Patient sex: M
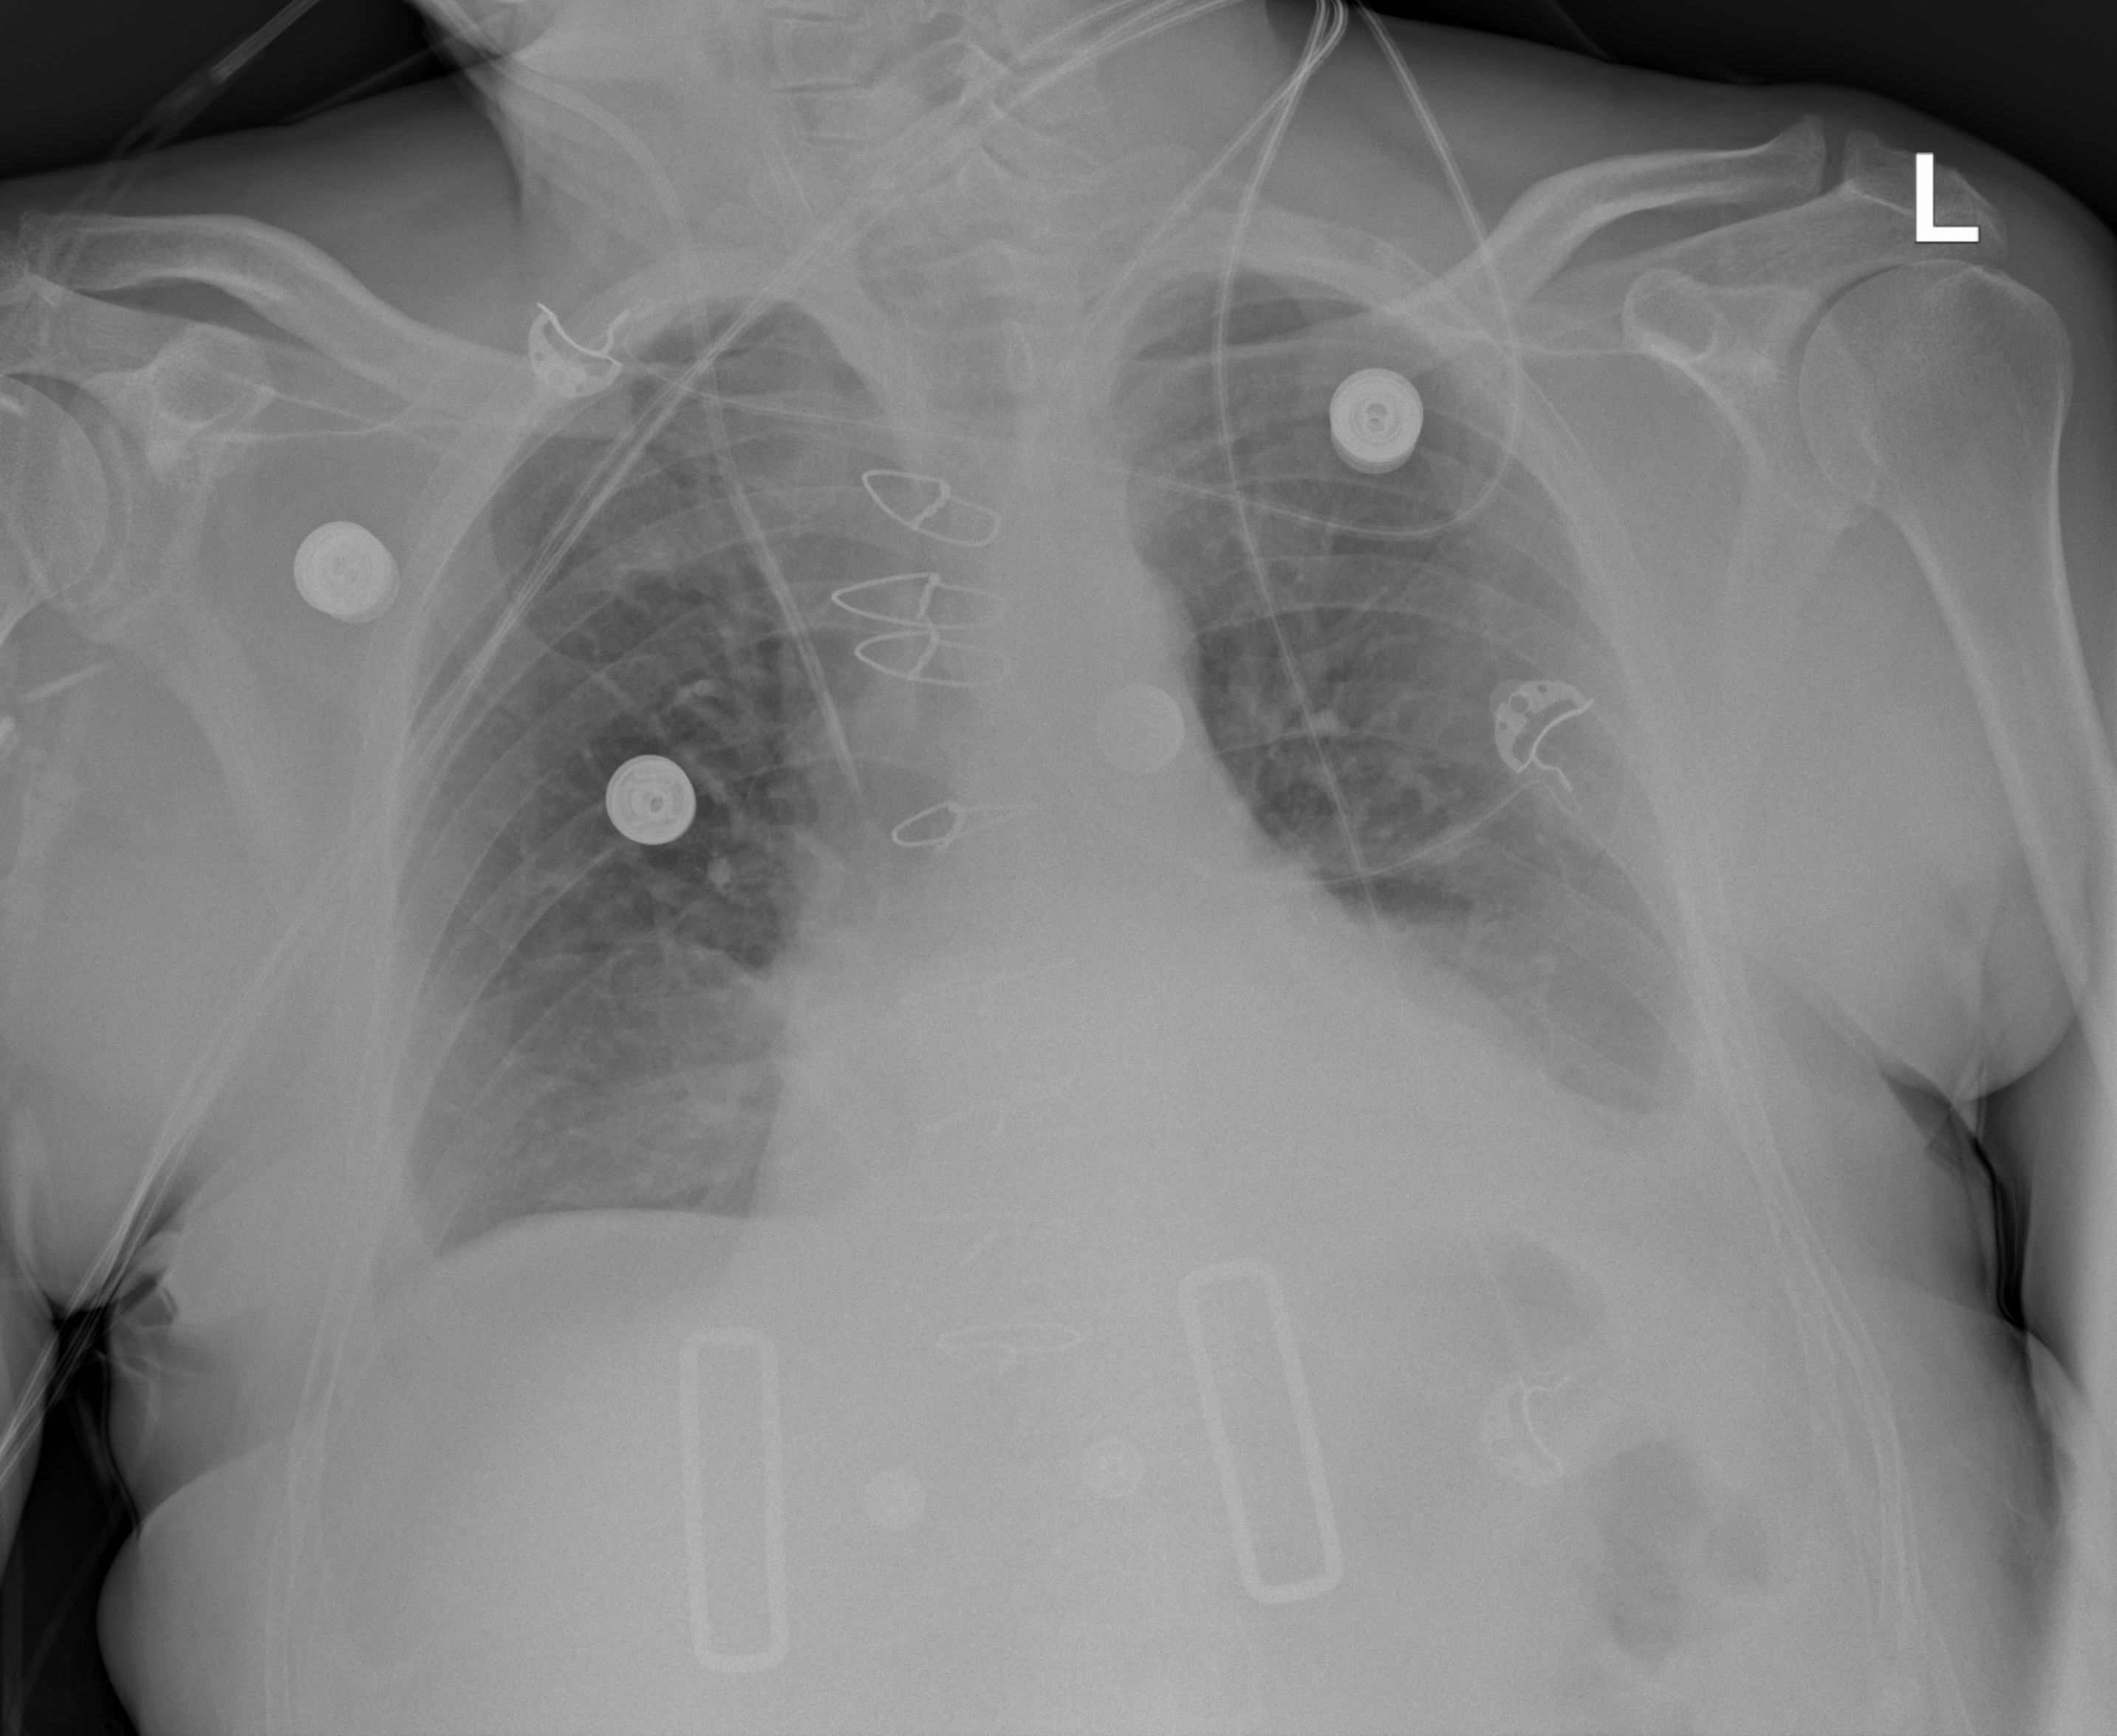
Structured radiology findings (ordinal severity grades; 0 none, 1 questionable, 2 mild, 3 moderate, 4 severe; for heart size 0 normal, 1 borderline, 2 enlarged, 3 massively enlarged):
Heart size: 2
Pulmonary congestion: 0
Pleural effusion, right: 2
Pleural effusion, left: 2
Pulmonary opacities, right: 2
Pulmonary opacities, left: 0
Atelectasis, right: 2
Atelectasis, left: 2